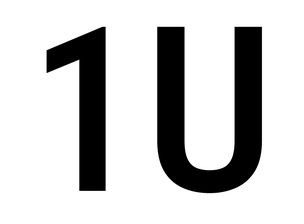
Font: Roboto_Condensed_Medium